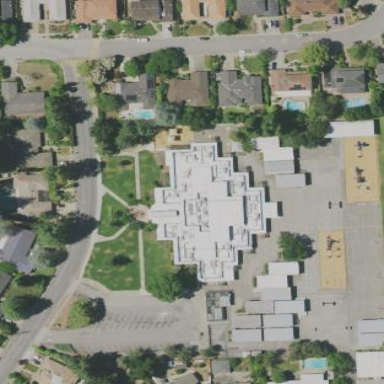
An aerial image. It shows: School building.